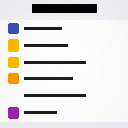
Screen state: on